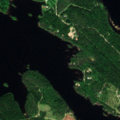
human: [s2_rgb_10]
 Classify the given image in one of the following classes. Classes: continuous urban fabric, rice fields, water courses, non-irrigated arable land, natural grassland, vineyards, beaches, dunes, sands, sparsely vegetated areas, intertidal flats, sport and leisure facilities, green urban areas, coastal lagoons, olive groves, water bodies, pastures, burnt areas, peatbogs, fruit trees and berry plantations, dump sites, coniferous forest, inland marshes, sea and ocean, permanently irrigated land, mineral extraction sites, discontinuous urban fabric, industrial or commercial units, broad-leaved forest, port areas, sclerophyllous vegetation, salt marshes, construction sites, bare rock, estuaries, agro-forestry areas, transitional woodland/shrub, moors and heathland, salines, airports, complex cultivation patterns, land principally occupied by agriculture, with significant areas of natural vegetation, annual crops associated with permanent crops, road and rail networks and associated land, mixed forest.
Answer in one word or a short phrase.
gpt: coniferous forest, mixed forest, inland marshes, water bodies